Chest X-ray:
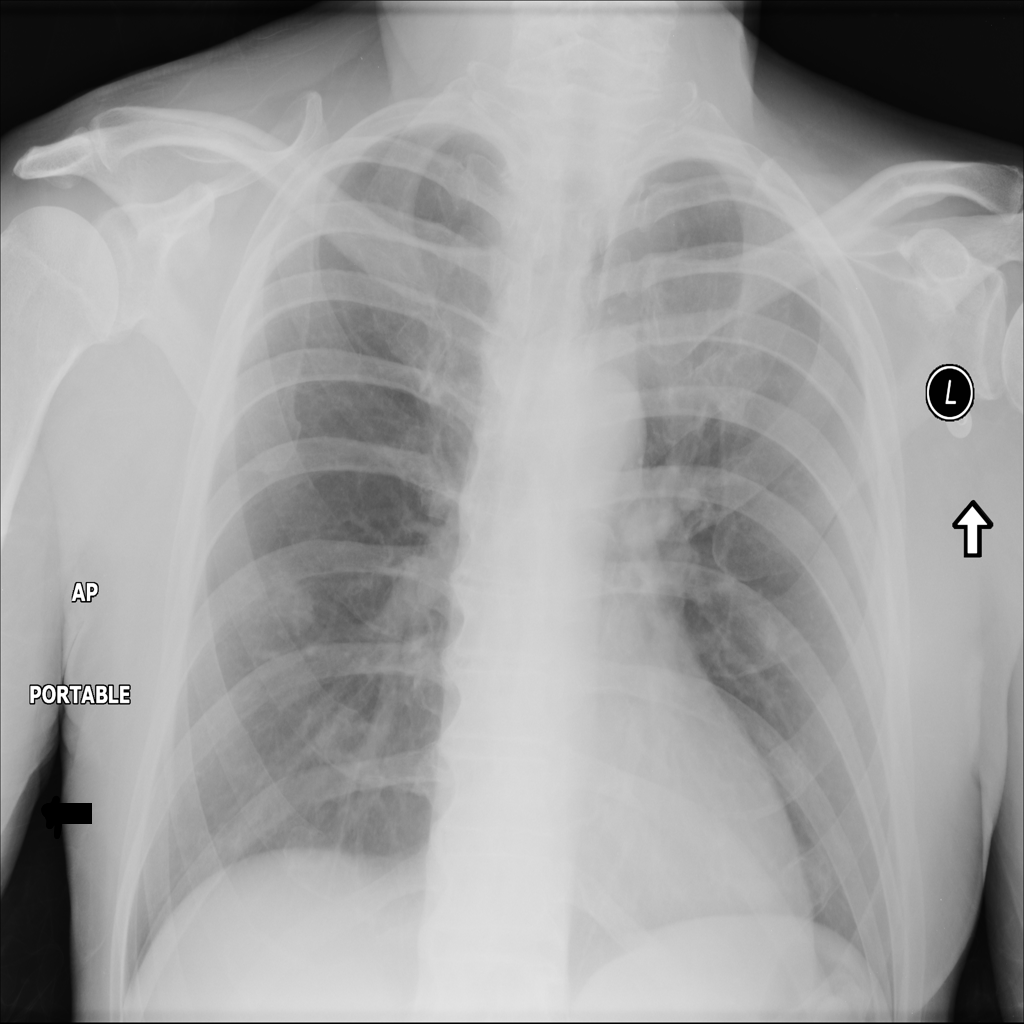
No abnormal finding: yes